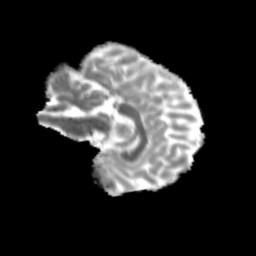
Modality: MD
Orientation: sagittal
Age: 20
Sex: female
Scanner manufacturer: siemens
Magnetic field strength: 3 T
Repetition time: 3.5 s
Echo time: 0.125 s